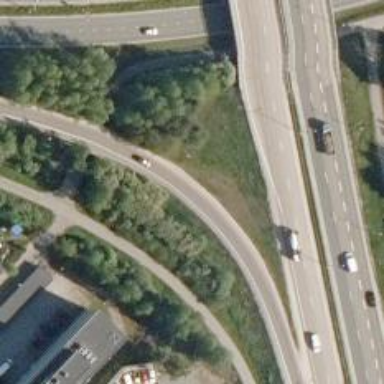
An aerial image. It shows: Trunk_link highway with asphalt surface and embankment.